Question: I have an EXT JS 4.2 Grid 5 columns, the 2 far right columns (1 a checkbox and 1 a radio) are not part of the EXT selection model but when one of those items are checked I would like the selection checkbox on the far left to always get selected by default.
Right now in my grid if I select 'Full' or 'Primary' the main selection checkbox is not getting selected by default, I would like it to if possible.
Here is my grid:

Here is my code:
'''
Ext.require([
'Ext.grid.*',
'Ext.data.*',
'Ext.selection.CheckboxModel'
]);
Ext.onReady(function(){
Ext.QuickTips.init();
// Data store
var data = Ext.create('Ext.data.JsonStore', {
autoLoad: true,
fields: [ 'name', 'market', 'expertise', 'id', 'isFull', 'isPrimary'],
proxy: {
type: 'ajax',
url: '/opsLibrary/getLibraryJson'
},
sorters: [{
property: 'market',
direction: 'ASC'
}, {
property: 'expertise',
direction: 'ASC'
}]
});
// Selection model
var selModel = Ext.create('Ext.selection.CheckboxModel', {
columns: [
{xtype : 'checkcolumn', text : 'Active', dataIndex : 'id'}
],
checkOnly: true,
mode: 'multi',
enableKeyNav: false,
listeners: {
selectionchange: function(value, meta, record, row, rowIndex, colIndex){
var selectedRecords = grid4.getSelectionModel().getSelection();
var selectedParams = [];
// Clear input and reset vars
$('#selected-libraries').empty();
var record = null;
var isFull = null;
var isPrimary = null;
// Loop through selected records
for(var i = 0, len = selectedRecords.length; i < len; i++){
record = selectedRecords[i];
// Is full library checked?
isFull = record.get('isFull');
// Is this primary library?
isPrimary = record.get('isPrimary');
// Build data object
selectedParams.push({
id: record.getId(),
full: isFull,
primary: isPrimary
});
}
// JSON encode object and set hidden input
$('#selected-libraries').val(JSON.stringify(selectedParams));
}}
});
// Render library grid
var grid4 = Ext.create('Ext.grid.Panel', {
xtype: 'gridpanel',
id:'button-grid',
store: data,
forceSelection : false,
autocomplete: false,
typeAhead: false,
columns: [
{text: "Library", width: 170, sortable: true, dataIndex: 'name'},
{text: "Market", width: 125, sortable: true, dataIndex: 'market'},
{text: "Expertise", width: 125, sortable: true, dataIndex: 'expertise'},
{text: 'Full', dataIndex:'isFull', stopSelection: false, width: 72,
renderer: function (value, meta, record) {
return '<center><input type="checkbox" name="checkbox"' + (value ? 'checked' : '') + ' onclick="var s = Ext.getCmp('button-grid').store; s.getAt(s.findExact('id','' + record.get('id') + '')).set('isFull', this.value)"'
}},
{text: 'Primary', dataIndex:'isPrimary', stopSelection: false, width: 72,
renderer: function(value, meta, record)
{
return '<center><input type="radio" name="radio" ' + (value ? 'checked' : '') + ' onclick="var s = Ext.getCmp('button-grid').store; s.getAt(s.findExact('id','' + record.get('id') + '')).set('isPrimary', this.value)"'
}},
],
columnLines: false,
selModel: selModel,
width: 600,
height: 300,
frame: true,
title: 'Available Libraries',
iconCls: 'icon-grid',
renderTo: Ext.get('library-grid')
});
'''
});
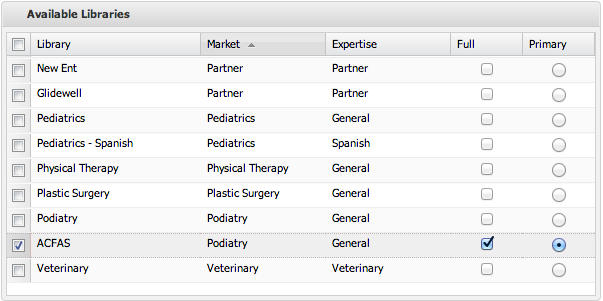
Answer: You have to hack your hack...
Here's the code that would do what you ask for the "Full" column:
'''
{text: 'Full', dataIndex:'isFull', stopSelection: false, width: 72,
renderer: function (value, meta, record) {
return '<center><input type="checkbox" name="checkbox"' + (value ? 'checked' : '')
+ ' onclick="'
+ 'var g = Ext.getCmp('button-grid'), s = g.store, r = s.getAt(s.findExact('id','' + record.get('id') + ''));'
+ 'r.set('isFull', this.value); '
+ 'g.getSelectionModel().select(r, true)' // second argument is keepExisting
+ '"';
}},
'''
I've already told that, but using a regular 'CheckColumn' and a <URL> would allow you to work with events, and save you this kind of headaches...
Fixed code:
'''
{text: 'Full', dataIndex:'isFull', stopSelection: false, width: 72,
renderer: function (value, meta, record) {
return '<center><input type="checkbox" name="checkbox"' + (value ? 'checked' : '')
+ ' onclick="'
+ 'var g = Ext.getCmp('button-grid'), s = g.store, r = s.getAt(s.findExact('id','' + record.get('id') + ''));'
// changed this.value to this.checked
+ 'r.set('isFull', this.checked); '
// selecting the row only if the checkbox is being checked -- not if it is unchecked
+ 'if (this.checked) g.getSelectionModel().select(r, true);' // second argument is keepExisting
// you'll probably want to use a custom method in your grid, instead of the selectionchangeevent (see bellow)
+ 'g.notifySelectionChange();'
// closed the tags, one never knows...
+ '" /></center>';
}}
'''
As said in the comments above, you'll probably want to use a custom method instead of relying on the 'selectionchange' event. The reason is that this event won't be fired when a "full" checkbox is unchecked. We could simulate the firing of the event ourselves but that would be very dangerous for any existing or would-be code that would rely on this event... The custom method is safe and we have full control over it :)
Just add it to your grid like this:
'''
var grid4 = Ext.create('Ext.grid.Panel', {
// ...
notifySelectionChange: function() {
// move the content of your listener here
}
});
'''